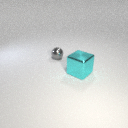
large cyan metal cube to the right of small gray metal sphere